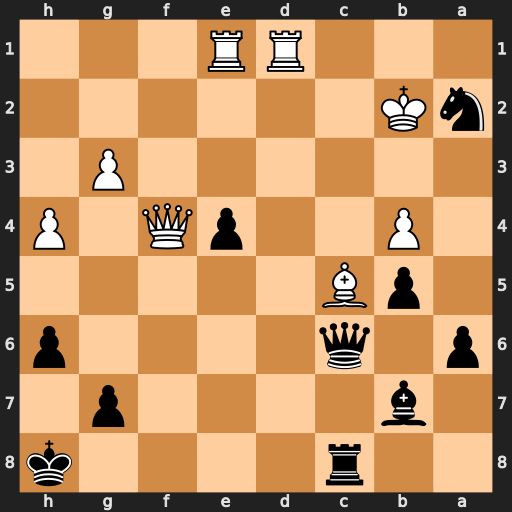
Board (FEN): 2r4k/1b4p1/p1q4p/1pB5/1P2pQ1P/6P1/nK6/3RR3
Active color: b
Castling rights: -
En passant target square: -
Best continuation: Nxb4 Rd8+ Rxd8